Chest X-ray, AP view. Patient: 26 years old, sex F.
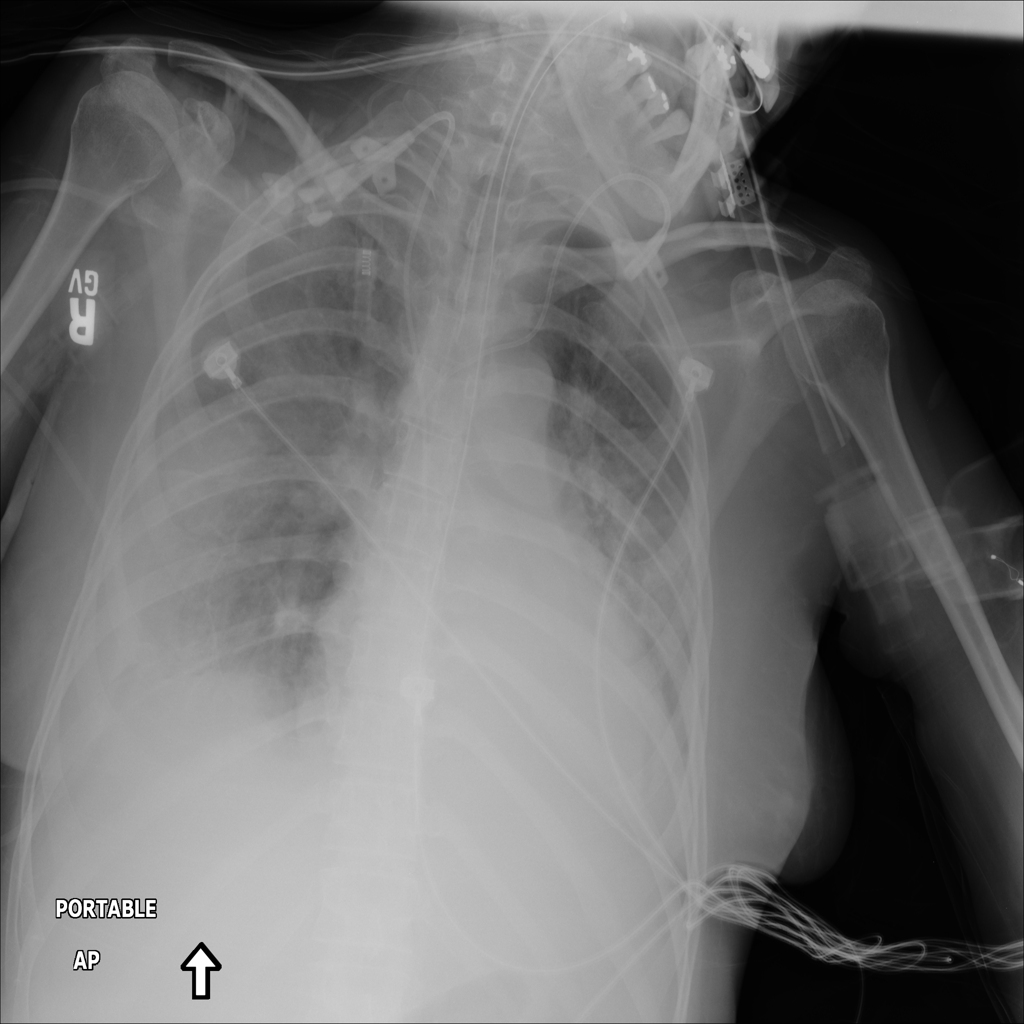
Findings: Effusion, Infiltration